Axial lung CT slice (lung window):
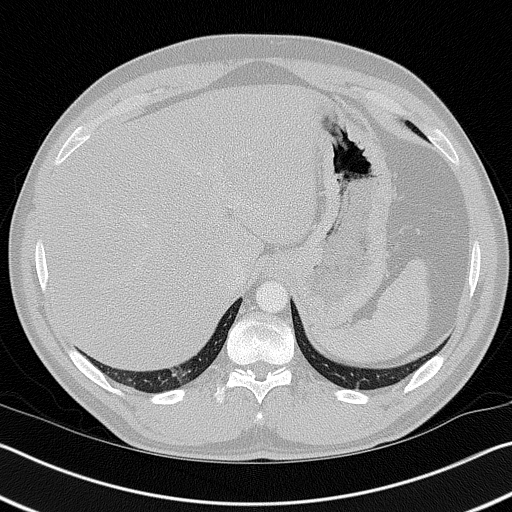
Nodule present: no